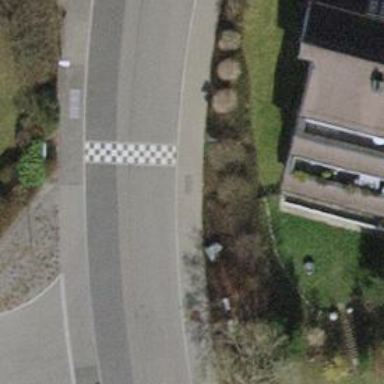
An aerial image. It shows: Bump for traffic calming.